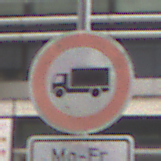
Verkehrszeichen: VerbotFuerKraftfahrzeugeUeberDreiKommaFuenfTonnen
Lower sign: ZeitangabenMitBeschraenkungAufWochentage2
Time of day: Midday
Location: Outdoor (Urban)
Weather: Overcast
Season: NotSpecified
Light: Natural